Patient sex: F
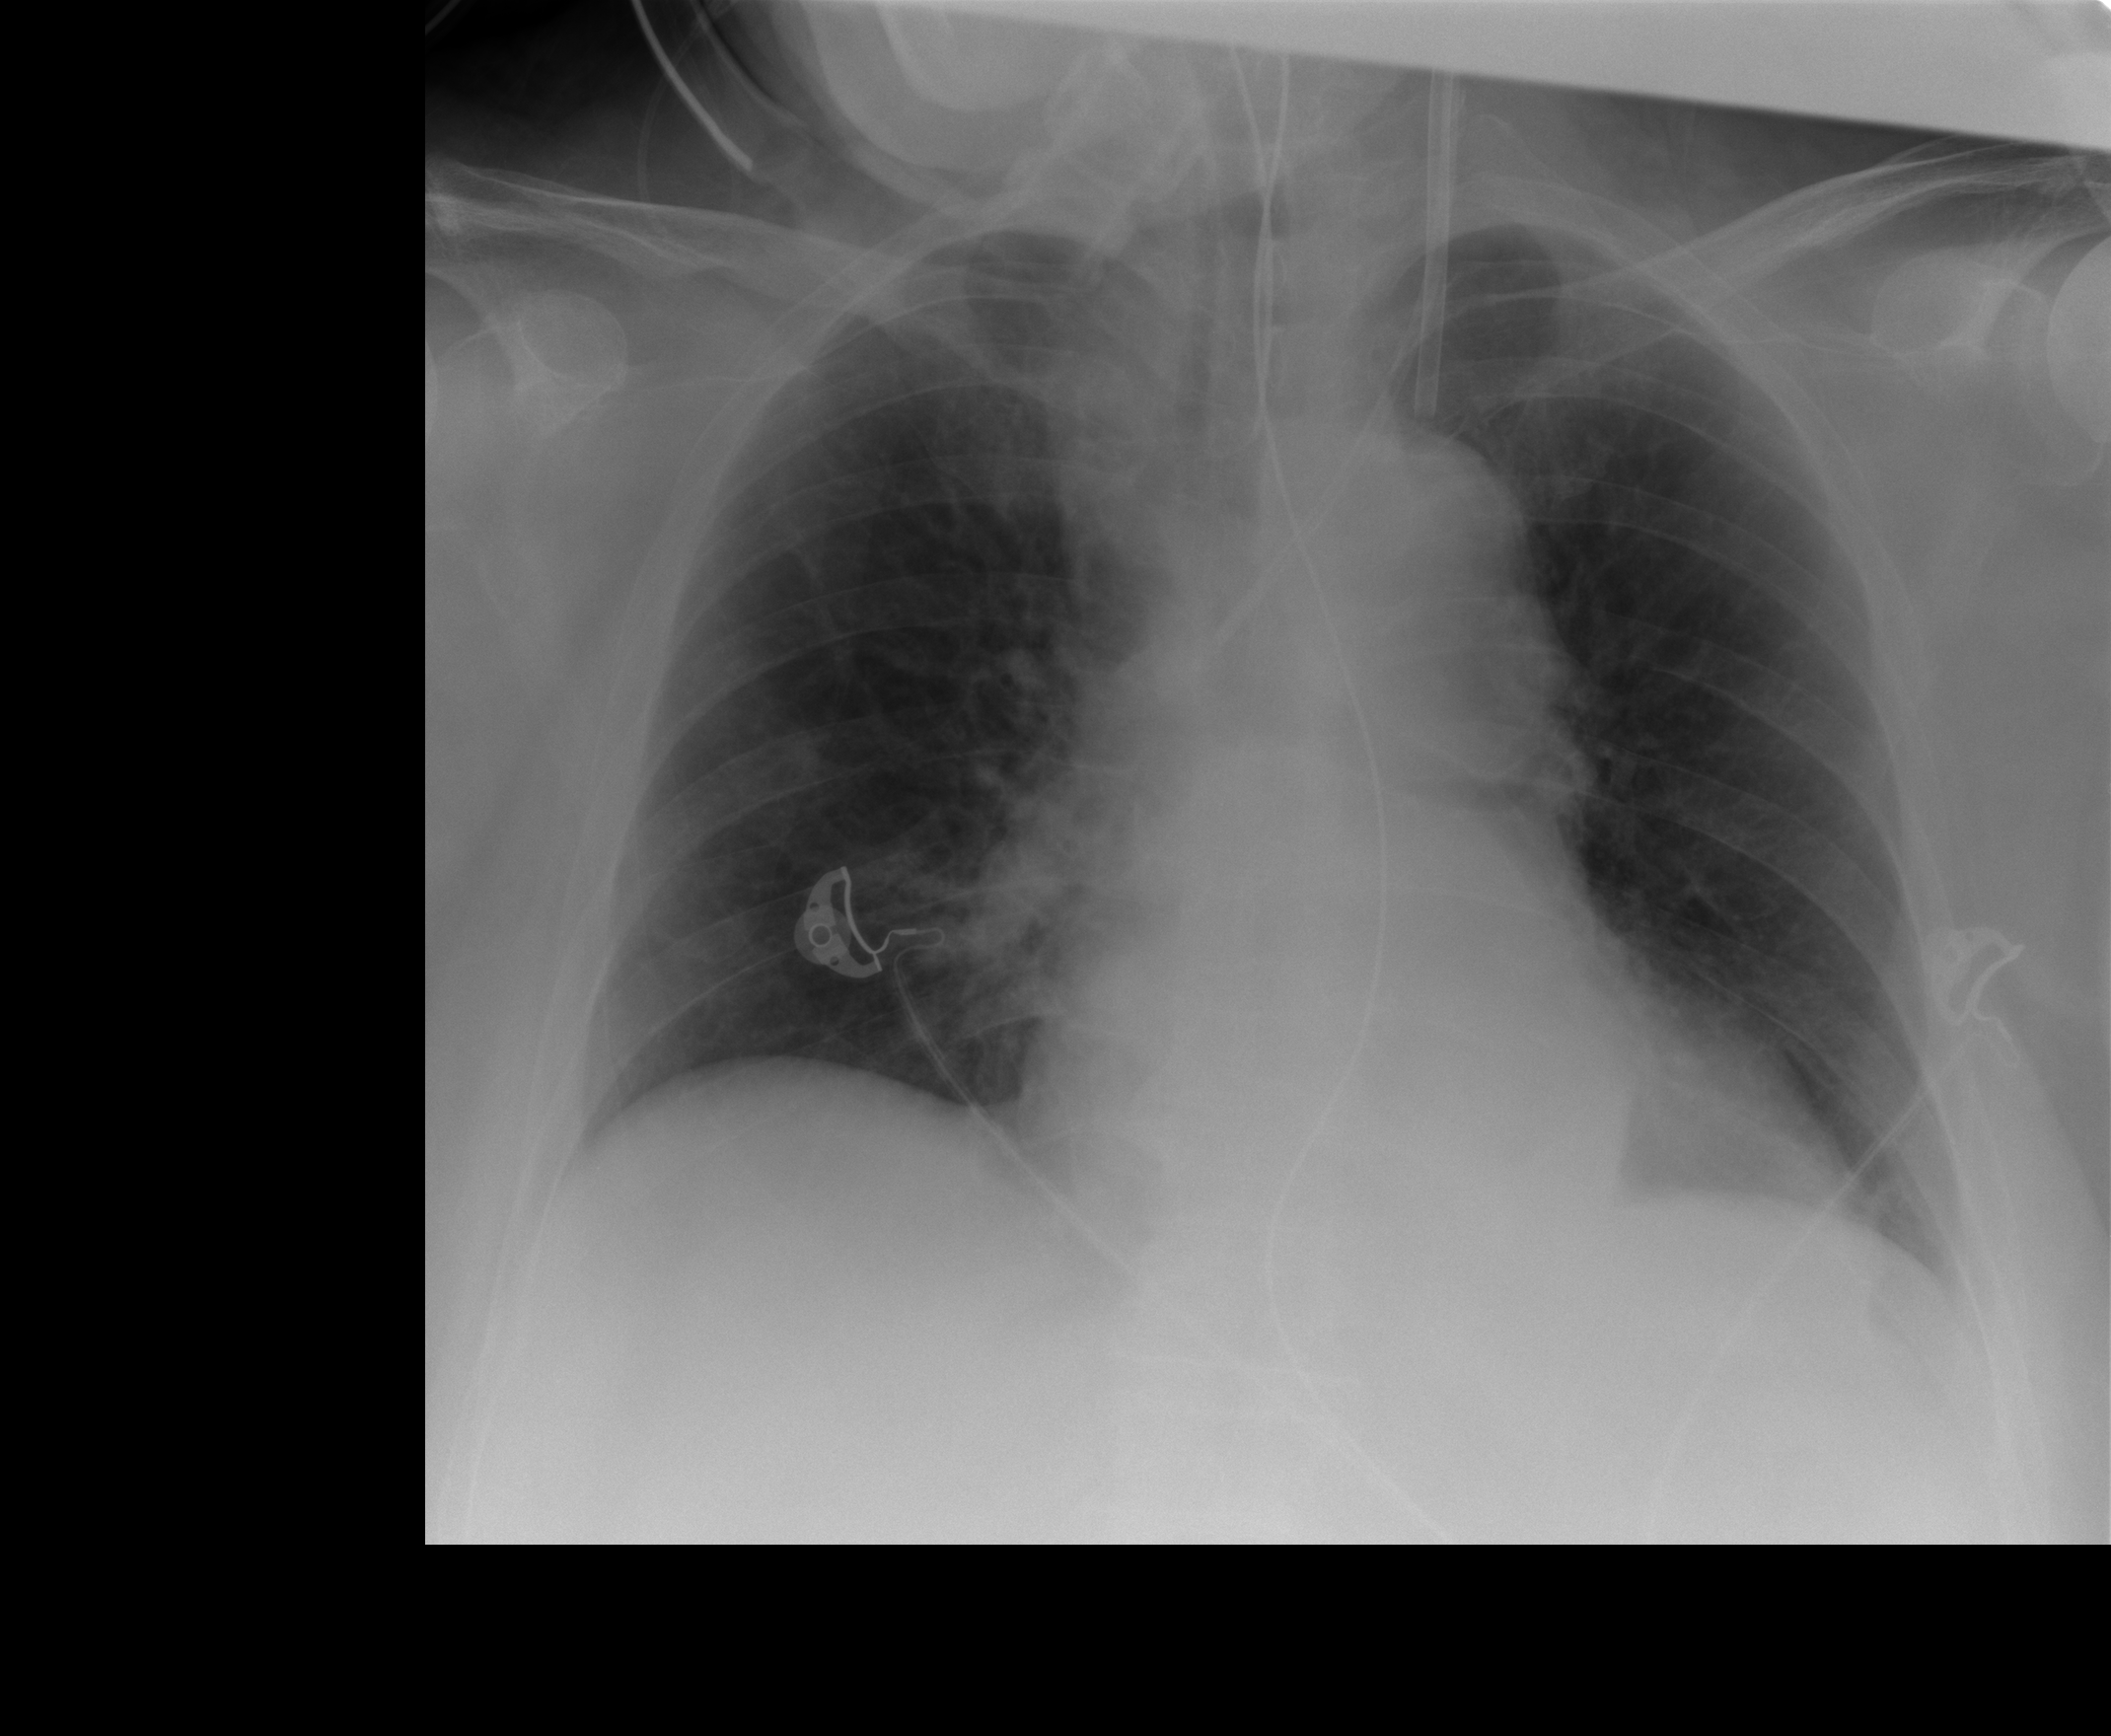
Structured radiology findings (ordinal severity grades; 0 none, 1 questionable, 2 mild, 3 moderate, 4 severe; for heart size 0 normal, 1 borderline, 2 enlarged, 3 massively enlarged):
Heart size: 2
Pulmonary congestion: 0
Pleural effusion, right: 0
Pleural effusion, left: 0
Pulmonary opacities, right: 0
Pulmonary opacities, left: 0
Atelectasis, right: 0
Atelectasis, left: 1